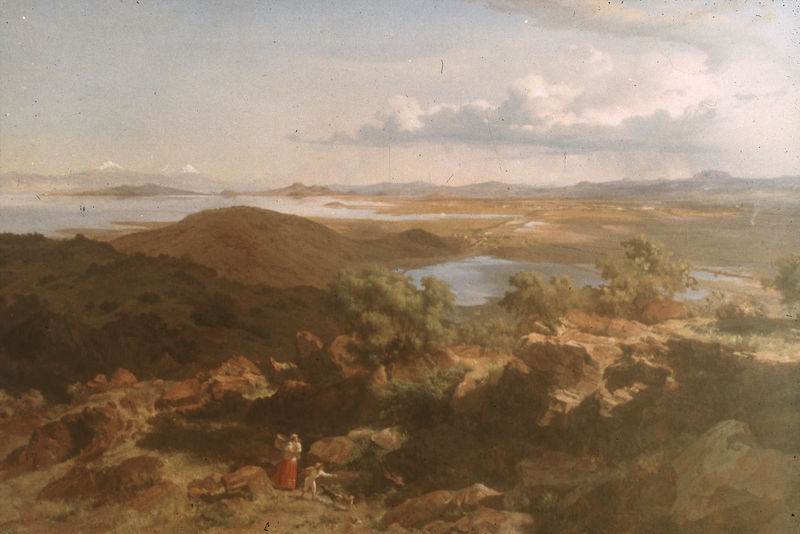
Titel: Das Tal von Mexiko vom Berg Tepeyac aus gesehen
Künstler: José Maria Velasco
Schlagwörter: baum, berg, blau, blätter, felsen, gemälde, himmel, meer, wasser, weiß, wolken, bäume, grün, landschaft, menschen, see, teich, ufer, braun, frau, hell, kleid, hund, rot, schnee, tier, malerei, rock, stein, steine, öl, horizont, hügel, natur, gebüsch, gewässer, kind, küste, sommer, italien, kiepe, berge, fels, gebirge, gipfel, klippen, steil, herbst, winter, junge, bucht, regen, seen, bewachsen, karg, wanderer, ziege, frau mit kind, trägt, schärenlandschaft, iidylle, fallstreifen